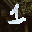
Label: 1